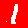
Digit: 1